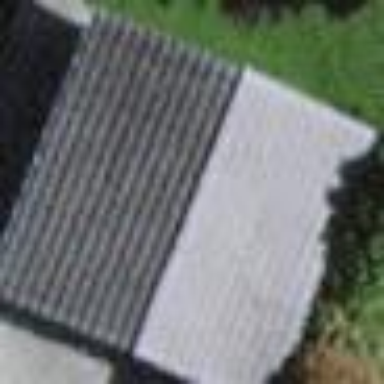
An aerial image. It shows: Garage building.